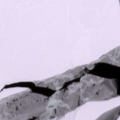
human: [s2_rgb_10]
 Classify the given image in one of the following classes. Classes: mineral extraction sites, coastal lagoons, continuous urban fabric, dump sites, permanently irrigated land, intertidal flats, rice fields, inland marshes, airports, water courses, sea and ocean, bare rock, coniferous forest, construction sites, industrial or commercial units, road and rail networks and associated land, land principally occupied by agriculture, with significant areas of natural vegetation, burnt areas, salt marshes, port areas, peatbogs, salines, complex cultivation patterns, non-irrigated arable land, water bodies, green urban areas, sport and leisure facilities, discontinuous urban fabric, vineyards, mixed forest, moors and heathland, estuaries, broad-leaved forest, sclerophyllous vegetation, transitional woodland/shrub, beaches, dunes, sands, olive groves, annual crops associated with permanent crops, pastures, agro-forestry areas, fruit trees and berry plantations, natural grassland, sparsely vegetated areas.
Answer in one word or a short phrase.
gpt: sea and ocean